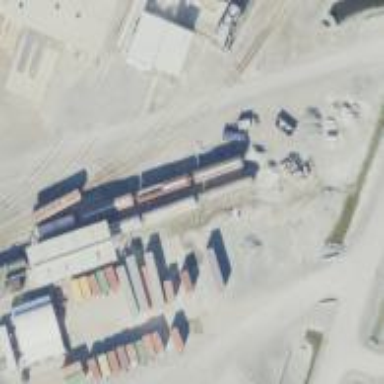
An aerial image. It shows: Rail spur service.